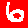
Digit: 6